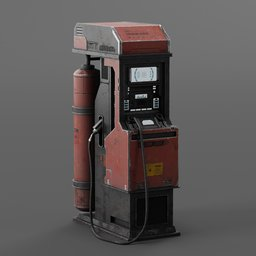
Label: tools